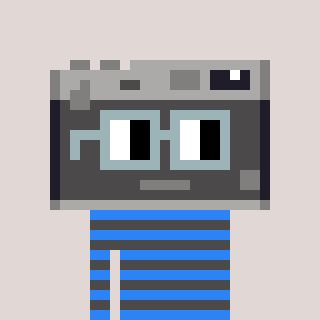
a pixel art character with square dark gray glasses, a camera-shaped head and a grayscale-colored body on a warm background